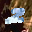
Label: 2